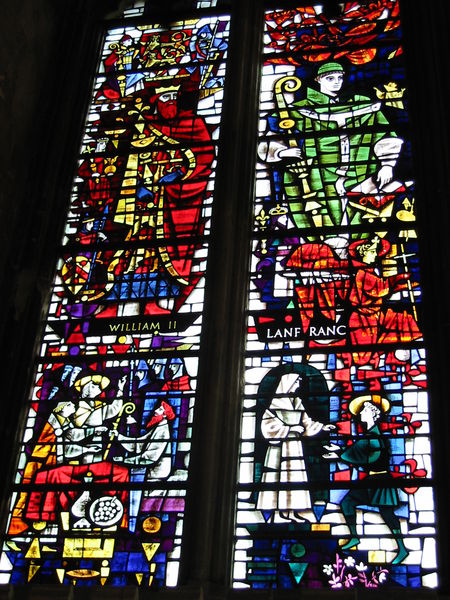
Titel: Kathedrale von Canterbury
Standort: Canterbury, Kathedrale (EU - GB)
Schlagwörter: blau, grün, bunt, fenster, glas, tisch, rot, kirche, innen, england, krone, bischof, könig, heiligenschein, buntglas, glasfenster, glasmalerei, spitzbogen, könige, heilige, kirchenfenster, bischofsstab, bleirutierung, sakral4